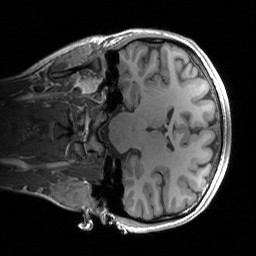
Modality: T1w
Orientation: coronal
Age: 21
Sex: female
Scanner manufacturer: siemens
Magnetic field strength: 3 T
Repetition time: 1.9 s
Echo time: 0.00252 s